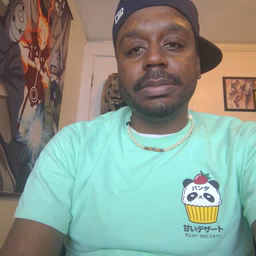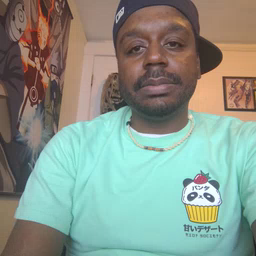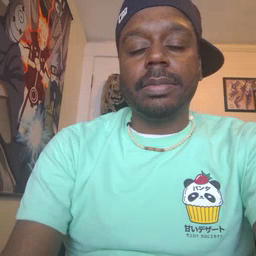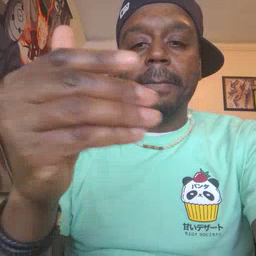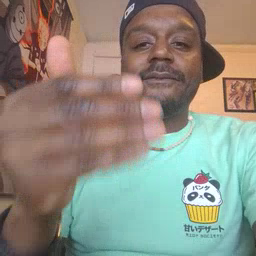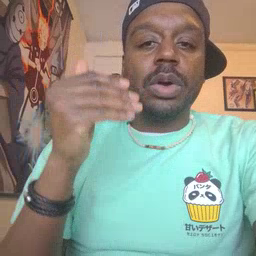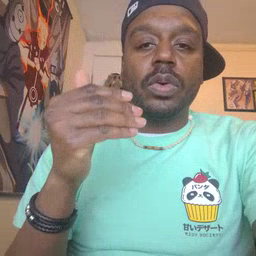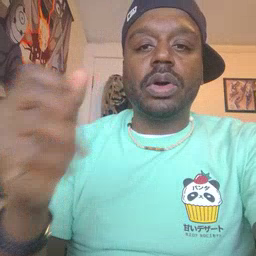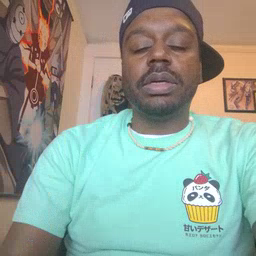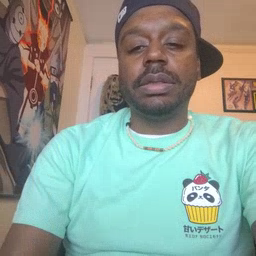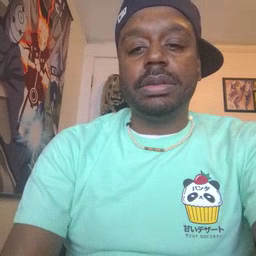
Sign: before